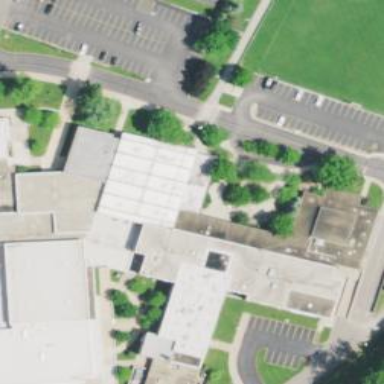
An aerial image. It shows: School building.